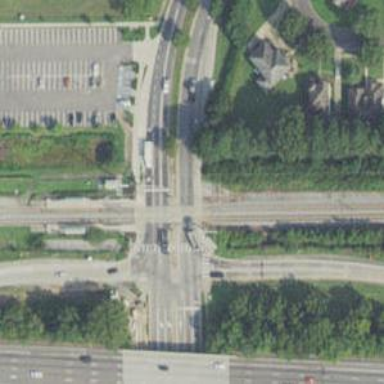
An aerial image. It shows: Railway crossing.